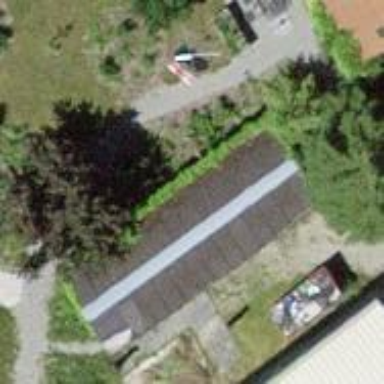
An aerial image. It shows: Farm auxiliary building.